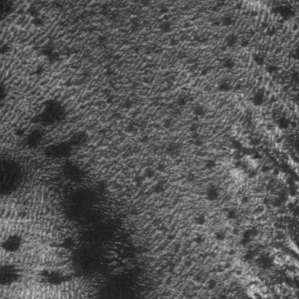
Label: frost